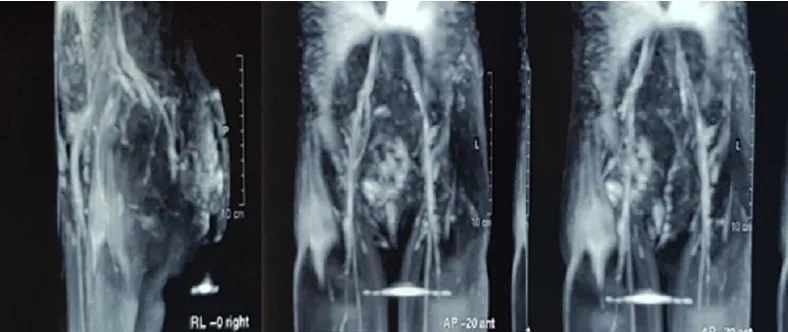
Post-operative MRI showing the remnant small nidus of the lesion.
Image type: radiology (mri)